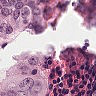
Metastatic tissue present: yes